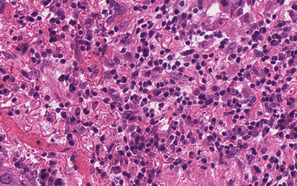
Tumor epithelial tissue: no
Tumor-associated stroma tissue: yes
Normal tissue: no